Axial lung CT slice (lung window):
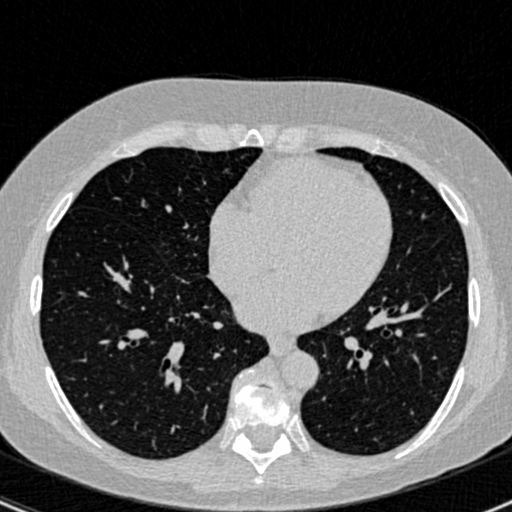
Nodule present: no